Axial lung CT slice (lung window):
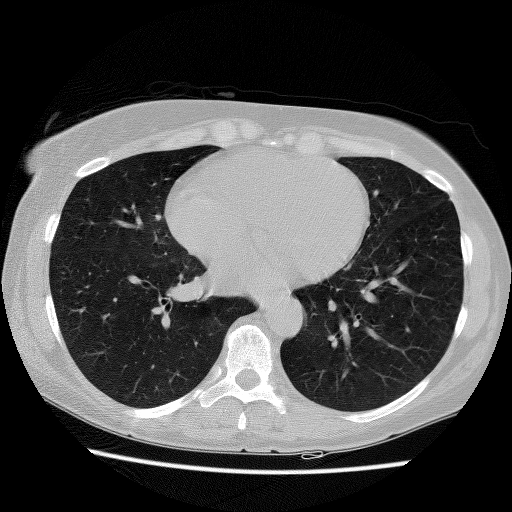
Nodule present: no